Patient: sex F, age 29
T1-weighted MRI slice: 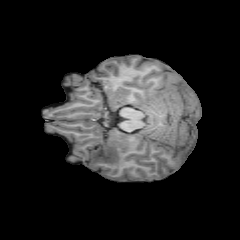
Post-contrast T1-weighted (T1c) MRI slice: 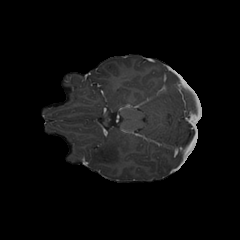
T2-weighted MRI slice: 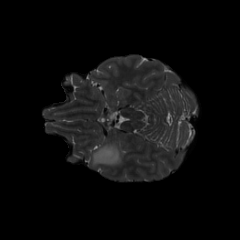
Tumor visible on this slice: yes
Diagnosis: Astrocytoma, IDH-mutant
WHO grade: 2